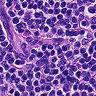
Metastatic tissue present: no